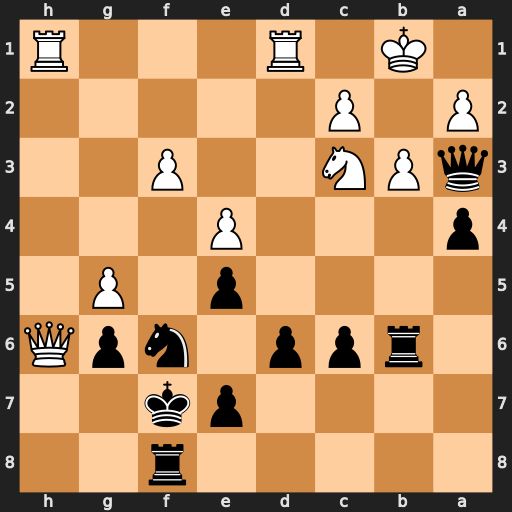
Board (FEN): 5r2/4pk2/1rpp1npQ/4p1P1/p3P3/qPN2P2/P1P5/1K1R3R
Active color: b
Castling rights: -
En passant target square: -
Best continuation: axb3 Qxf8+ Kxf8